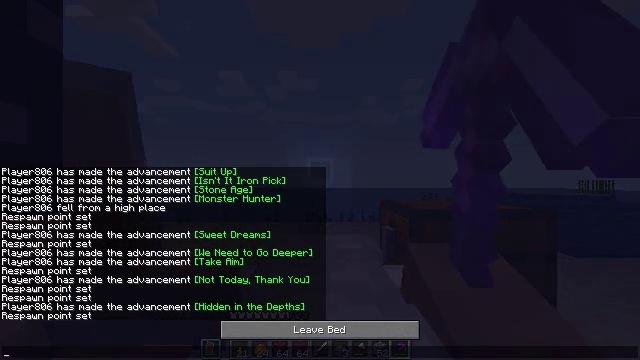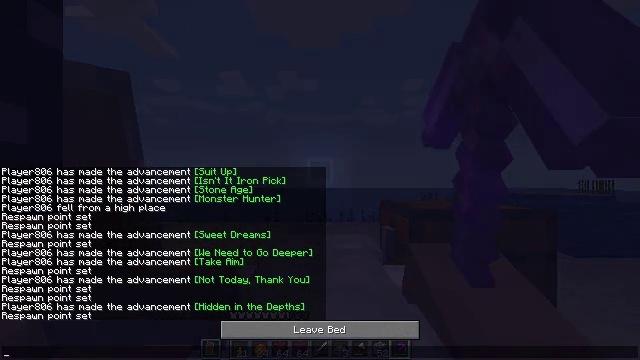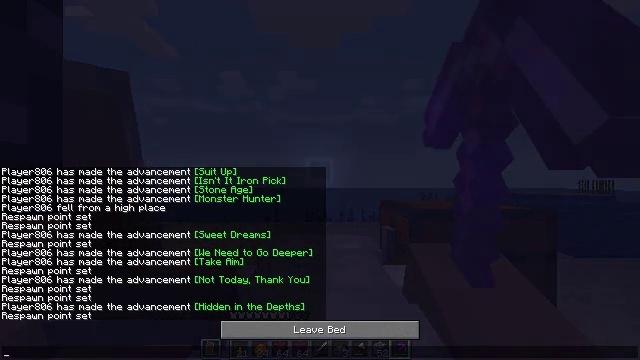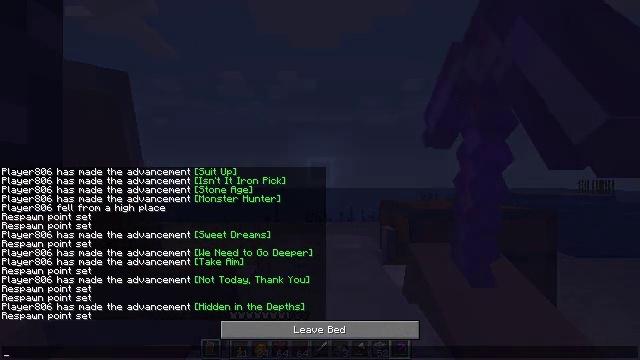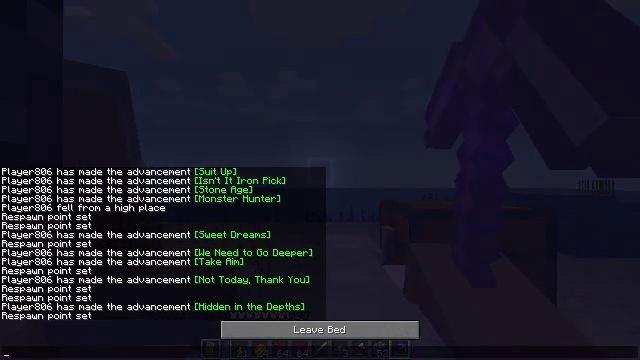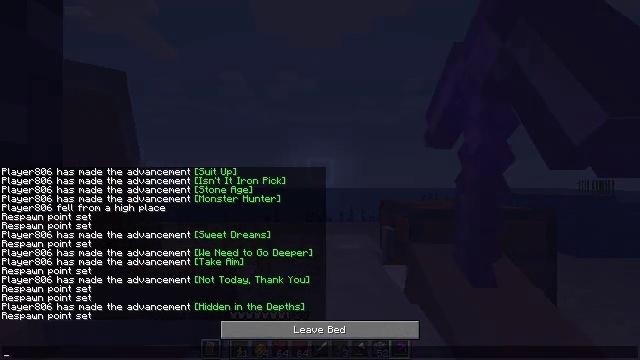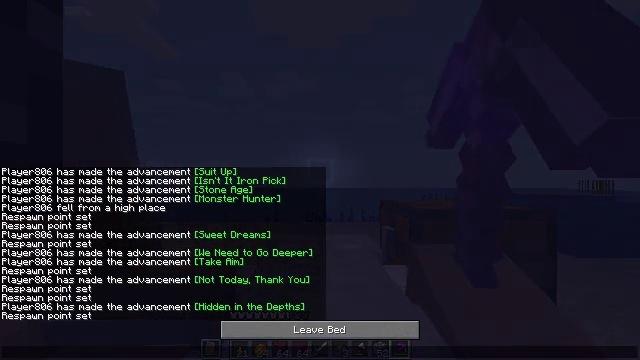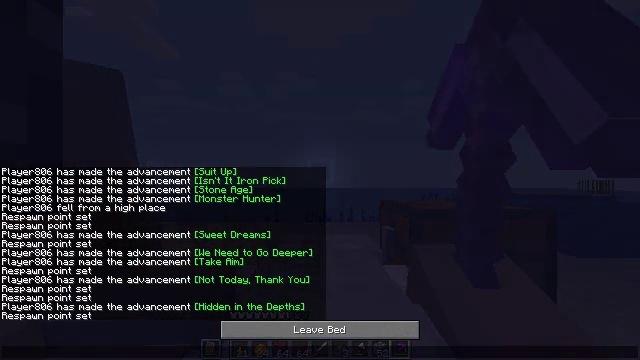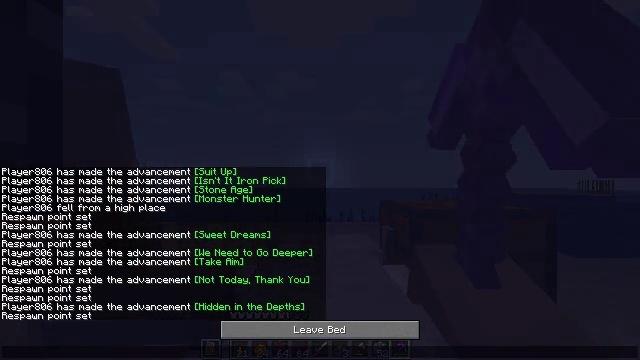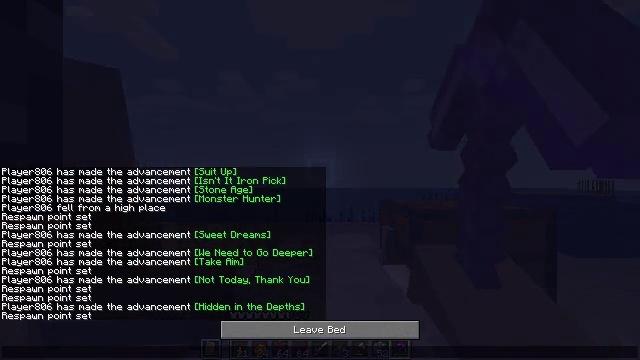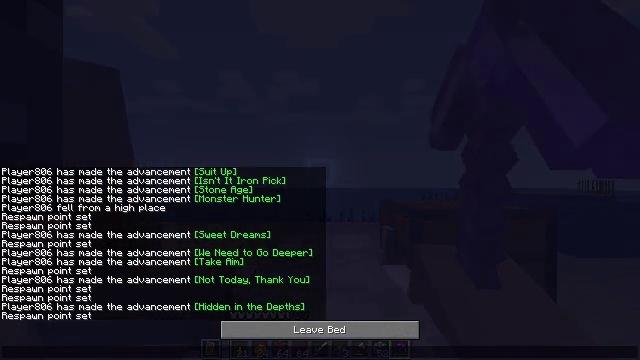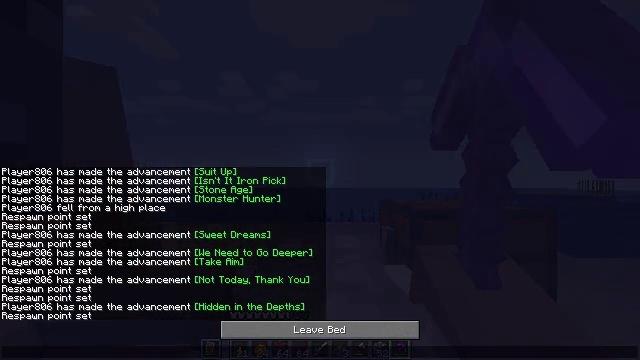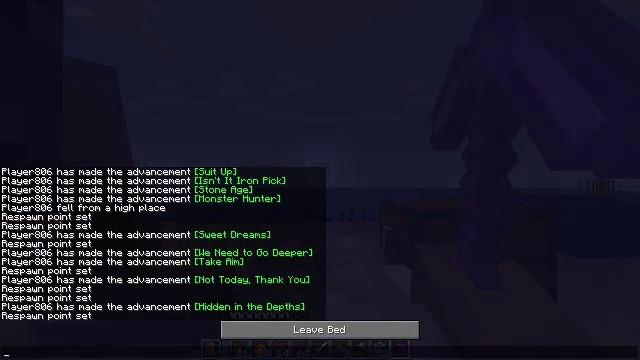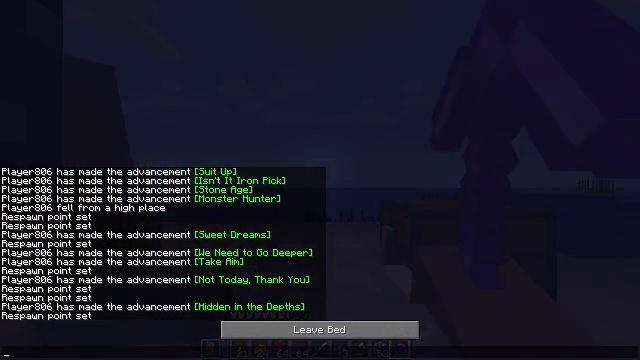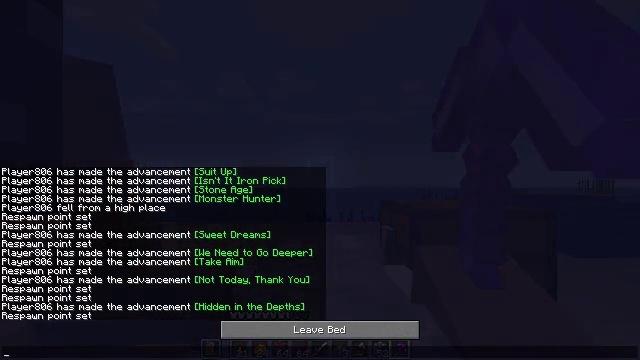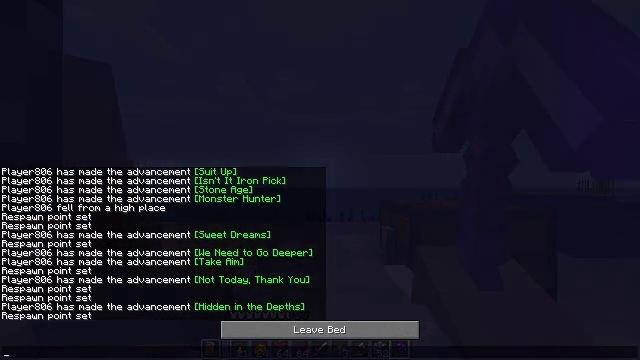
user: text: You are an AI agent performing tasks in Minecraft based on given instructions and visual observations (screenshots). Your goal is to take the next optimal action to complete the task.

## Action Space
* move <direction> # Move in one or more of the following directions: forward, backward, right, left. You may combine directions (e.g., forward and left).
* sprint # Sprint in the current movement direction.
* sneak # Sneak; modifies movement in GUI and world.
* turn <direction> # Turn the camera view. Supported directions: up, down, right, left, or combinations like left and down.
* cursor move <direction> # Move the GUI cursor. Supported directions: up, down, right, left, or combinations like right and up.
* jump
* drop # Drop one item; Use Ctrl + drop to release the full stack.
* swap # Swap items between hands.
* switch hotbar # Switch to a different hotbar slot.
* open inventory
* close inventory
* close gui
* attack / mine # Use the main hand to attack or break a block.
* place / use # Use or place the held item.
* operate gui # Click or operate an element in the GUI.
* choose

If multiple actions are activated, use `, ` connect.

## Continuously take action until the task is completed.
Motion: motion action
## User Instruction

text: craft item air
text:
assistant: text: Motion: no_op
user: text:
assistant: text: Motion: no_op
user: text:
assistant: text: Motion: no_op
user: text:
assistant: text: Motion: no_op
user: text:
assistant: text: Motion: no_op
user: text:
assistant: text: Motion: no_op
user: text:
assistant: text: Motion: no_op
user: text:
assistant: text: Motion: no_op
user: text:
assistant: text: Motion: no_op
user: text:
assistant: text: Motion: no_op
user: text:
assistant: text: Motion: no_op
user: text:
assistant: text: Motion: no_op
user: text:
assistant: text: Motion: no_op
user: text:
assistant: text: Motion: no_op
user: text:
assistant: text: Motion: no_op
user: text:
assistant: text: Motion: no_op
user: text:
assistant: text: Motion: no_op
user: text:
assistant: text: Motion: no_op
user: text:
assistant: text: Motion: no_op
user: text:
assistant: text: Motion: no_op
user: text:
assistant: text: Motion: no_op
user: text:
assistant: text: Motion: no_op
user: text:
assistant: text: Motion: no_op
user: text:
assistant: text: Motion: no_op
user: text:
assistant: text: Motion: no_op
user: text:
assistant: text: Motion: no_op
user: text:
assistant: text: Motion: no_op
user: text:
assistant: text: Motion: no_op
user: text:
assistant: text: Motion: no_op
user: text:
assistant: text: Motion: no_op